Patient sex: M
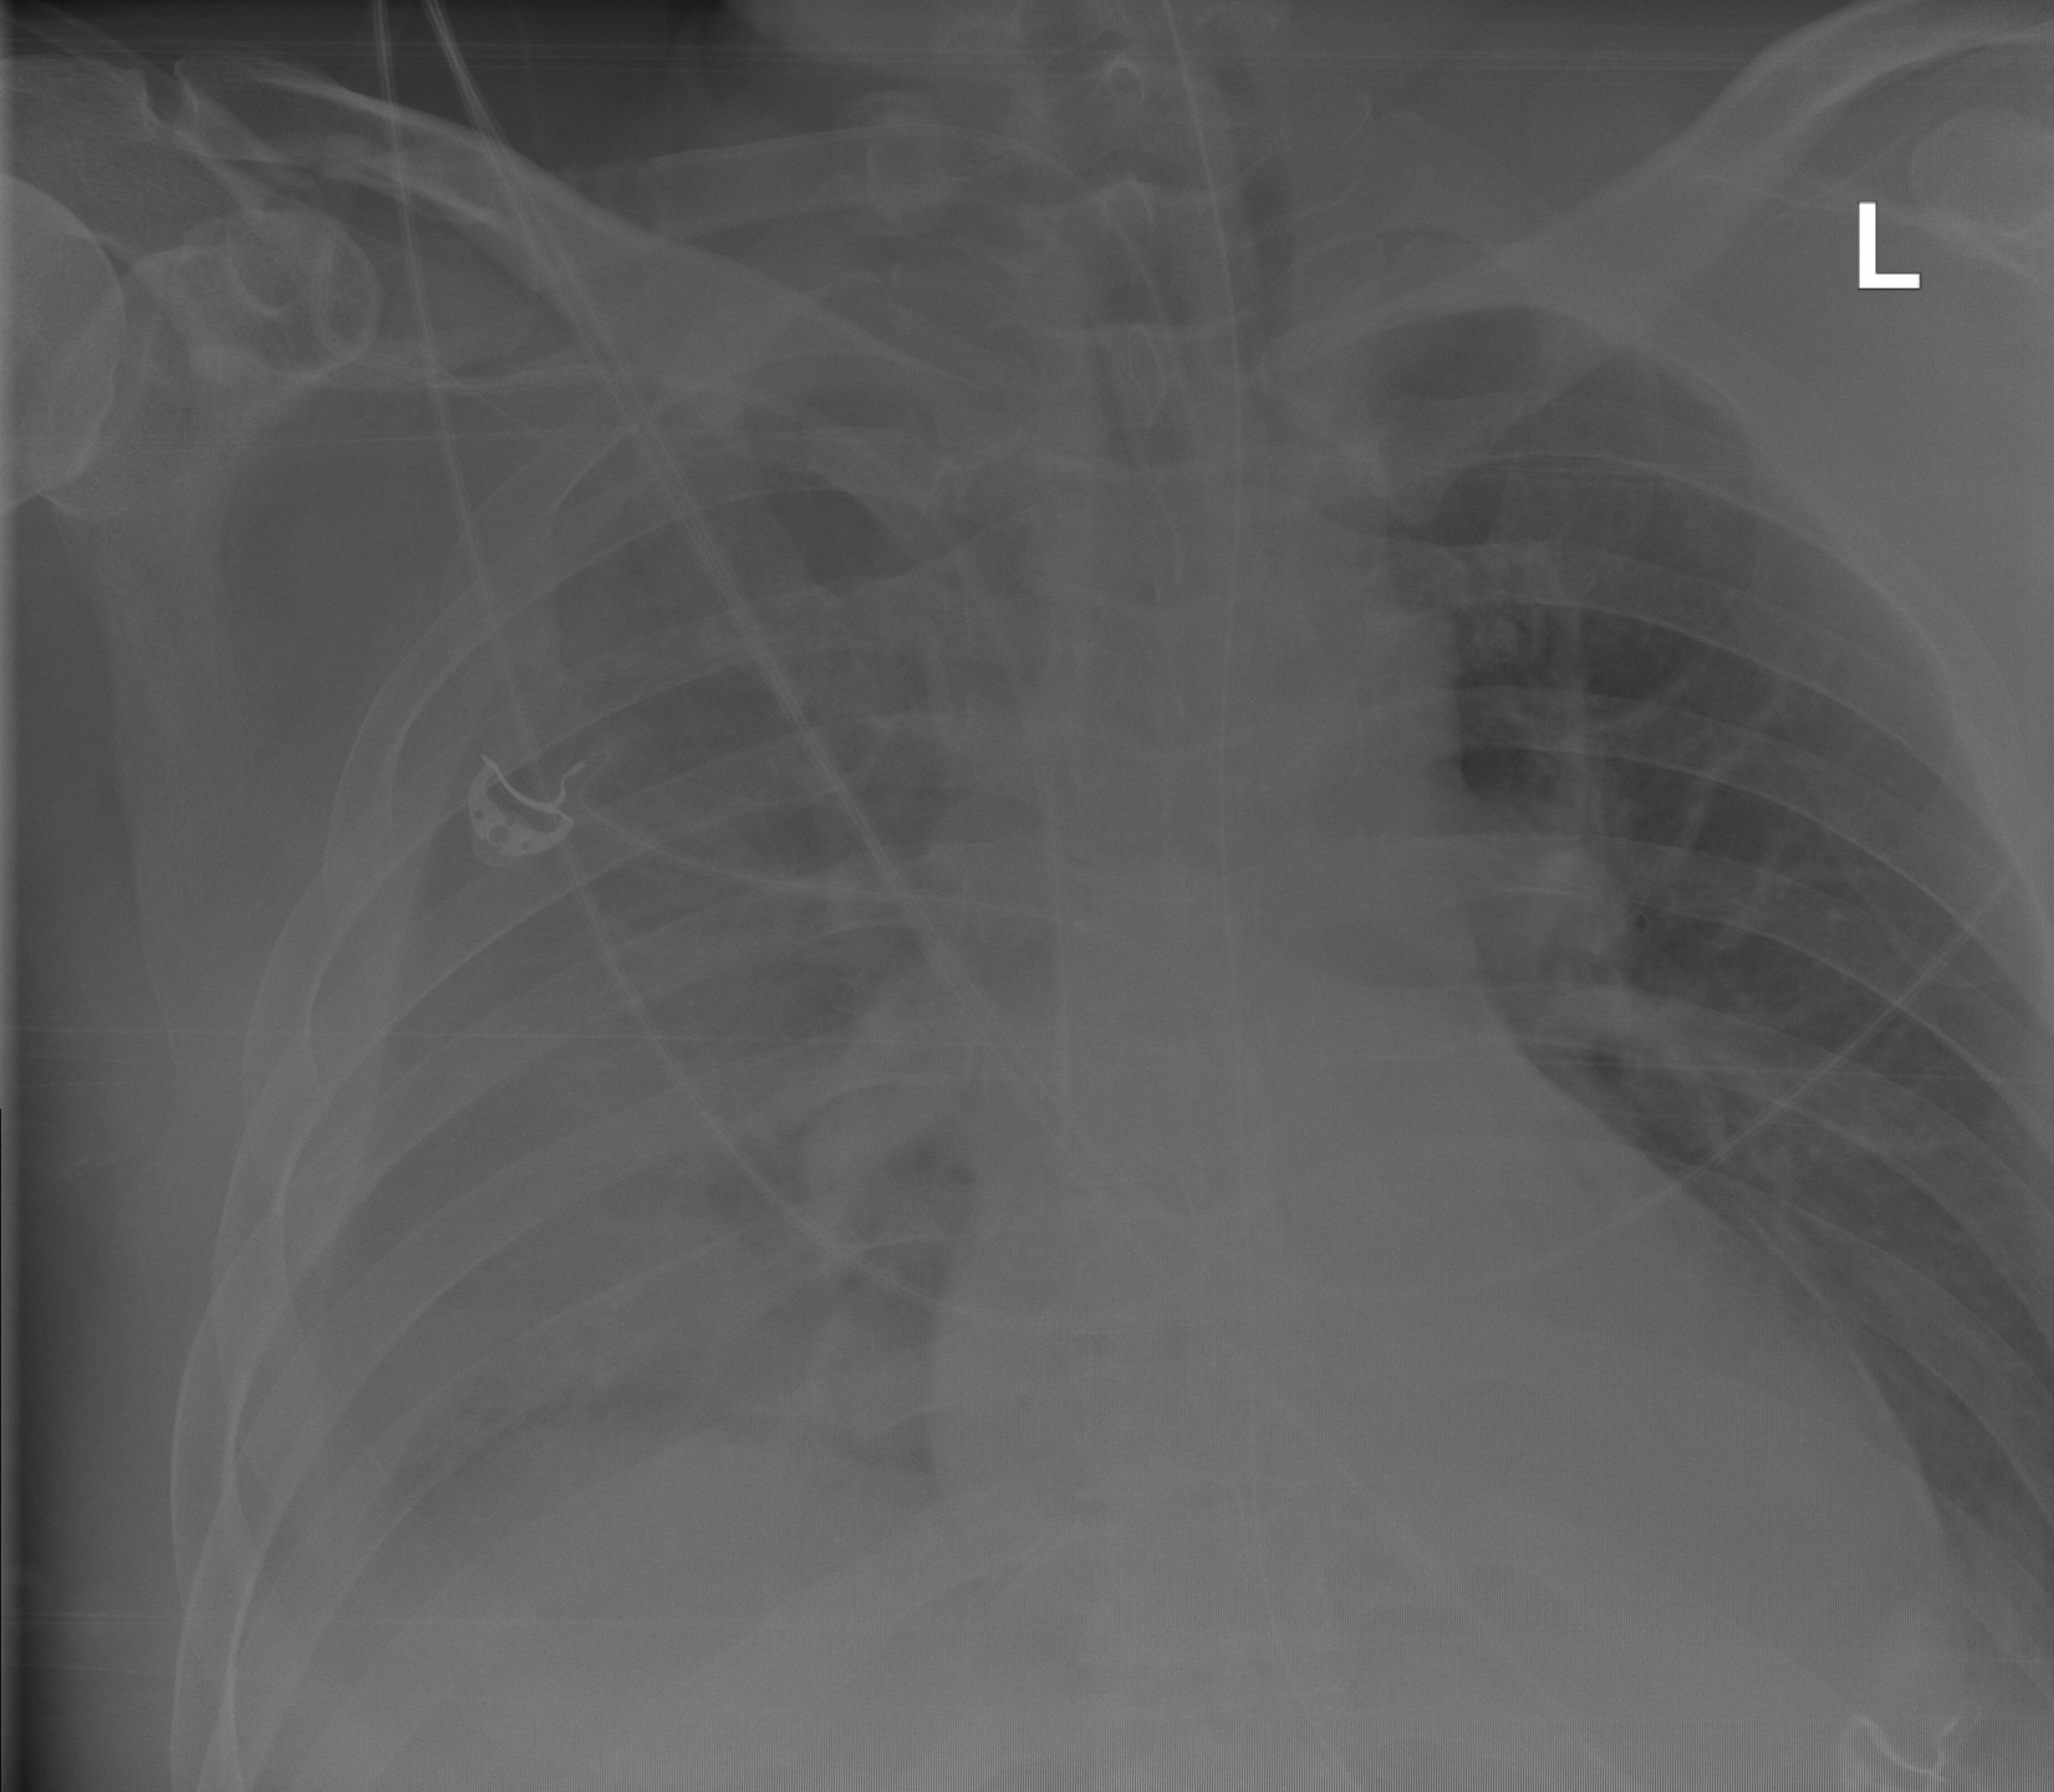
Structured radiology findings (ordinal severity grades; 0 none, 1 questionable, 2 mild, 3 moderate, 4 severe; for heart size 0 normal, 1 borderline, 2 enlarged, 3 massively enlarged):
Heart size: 0
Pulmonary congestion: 0
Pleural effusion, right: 2
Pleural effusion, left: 0
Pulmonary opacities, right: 0
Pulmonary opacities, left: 0
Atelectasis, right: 3
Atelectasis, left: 2